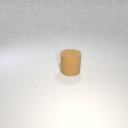
large brown rubber cylinder